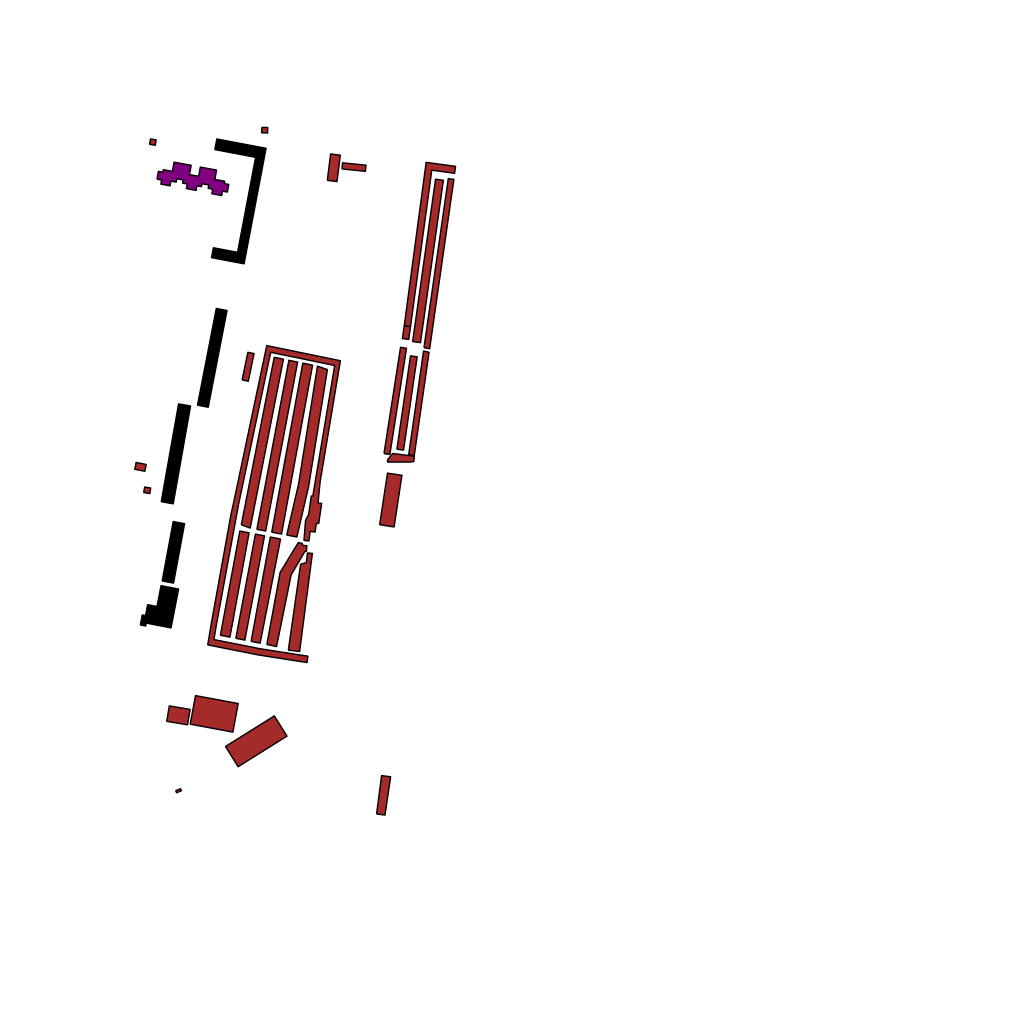
Tags: overhead vector_map, recreation, residential, modern, soviet, high_rise, individual_rise, density_3, Building, Facility, Kinder, 1.0 km²